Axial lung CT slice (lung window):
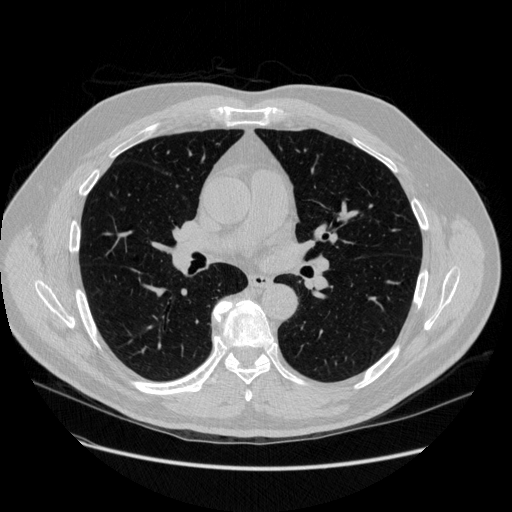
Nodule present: no